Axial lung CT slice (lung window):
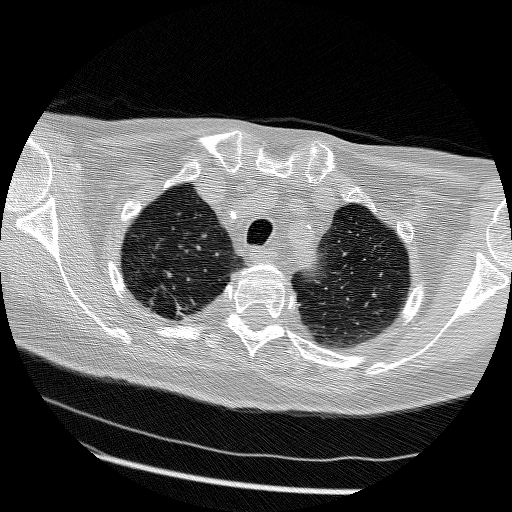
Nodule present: no